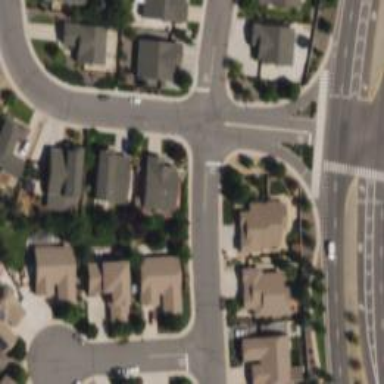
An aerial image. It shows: Residential road with asphalt surface and separate sidewalk.